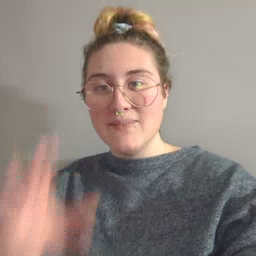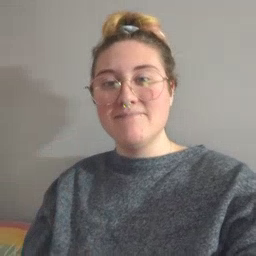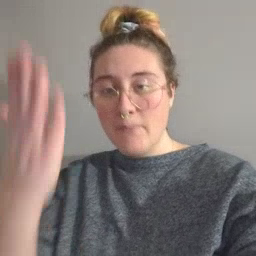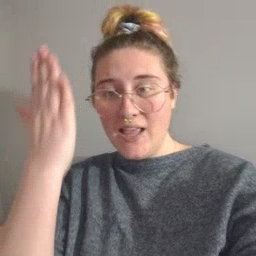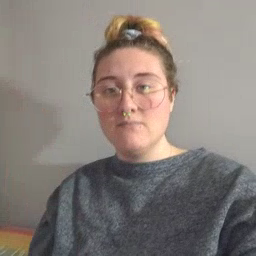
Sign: morning